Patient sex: M
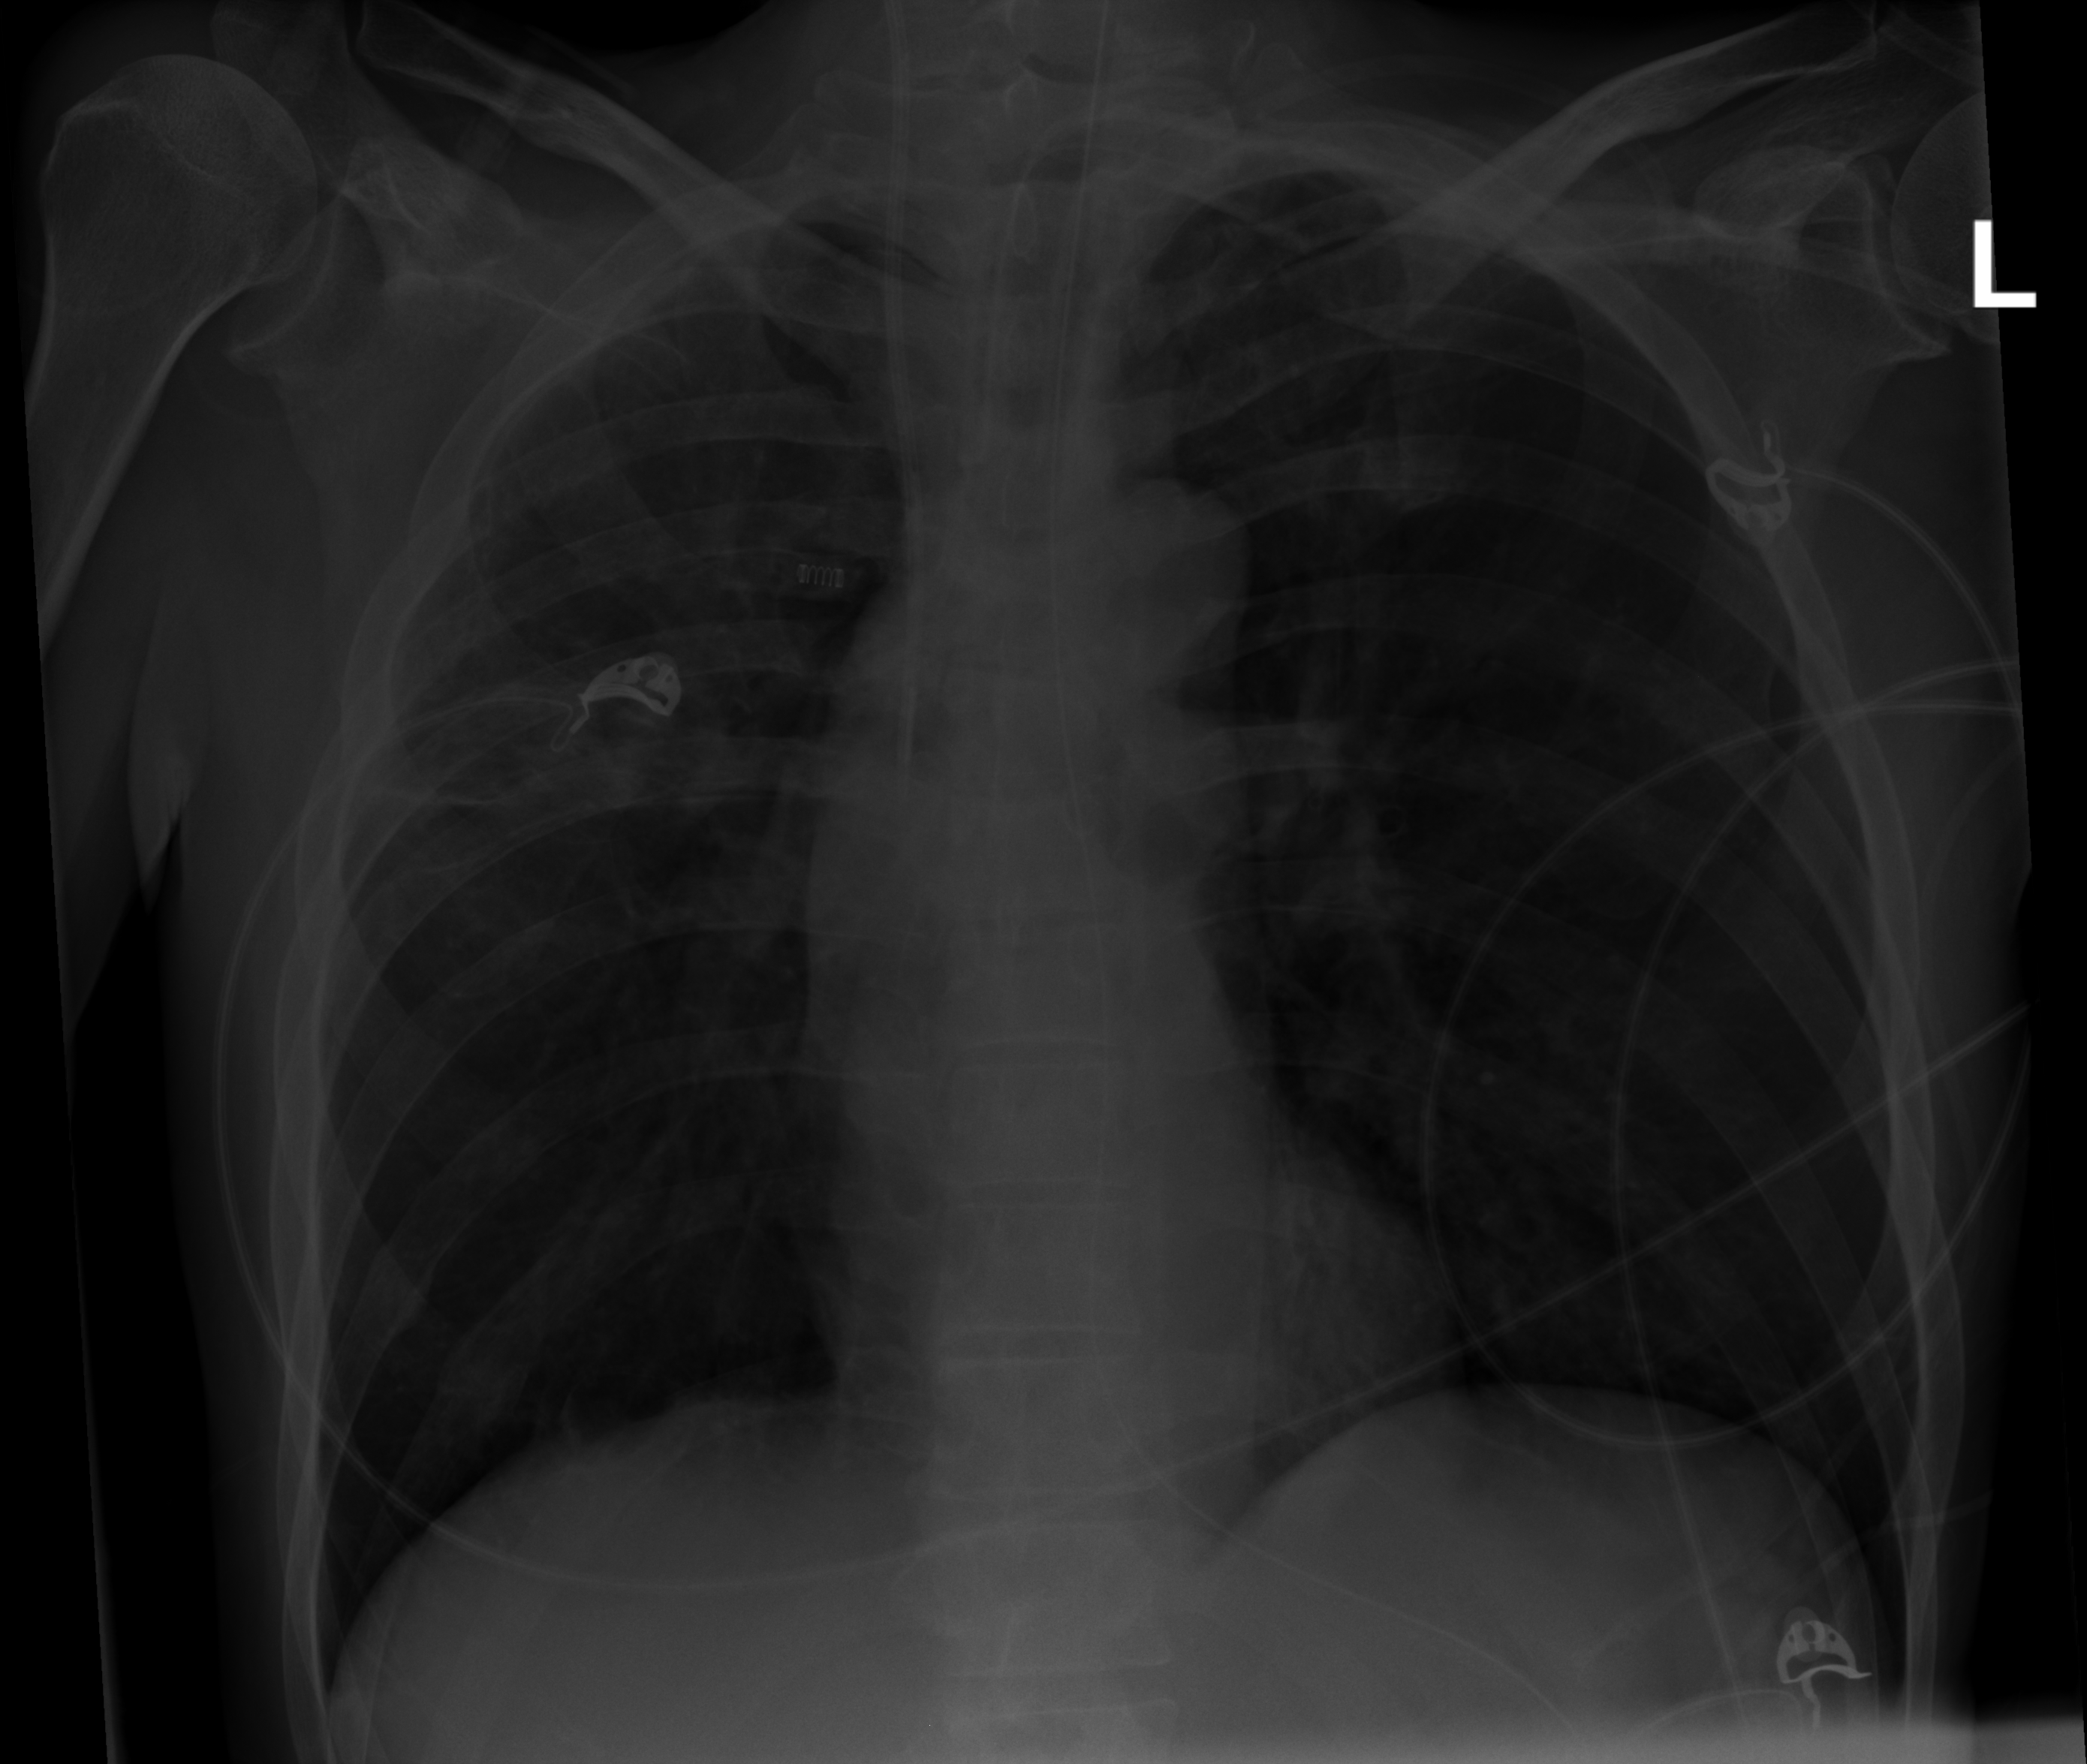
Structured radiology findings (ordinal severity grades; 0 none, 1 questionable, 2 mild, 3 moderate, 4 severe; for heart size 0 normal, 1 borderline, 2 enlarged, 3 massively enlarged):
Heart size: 0
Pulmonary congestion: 0
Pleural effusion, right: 0
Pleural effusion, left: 0
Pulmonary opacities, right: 0
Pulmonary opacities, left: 0
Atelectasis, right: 2
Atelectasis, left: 0